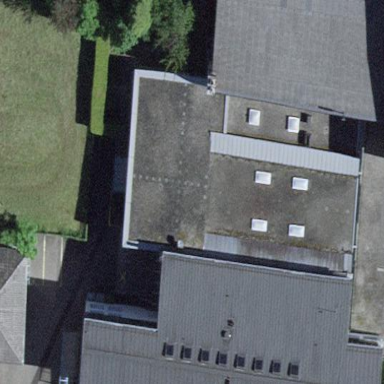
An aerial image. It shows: School building.